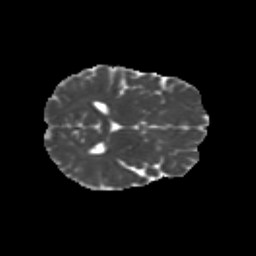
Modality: MD
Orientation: axial
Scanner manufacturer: siemens
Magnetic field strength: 3 T
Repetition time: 9.2 s
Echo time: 0.084 s